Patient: sex F, age 38
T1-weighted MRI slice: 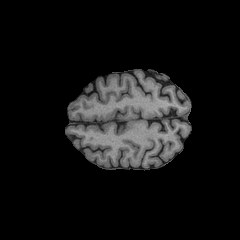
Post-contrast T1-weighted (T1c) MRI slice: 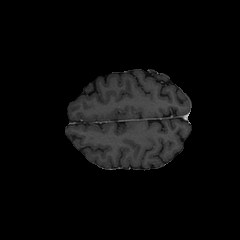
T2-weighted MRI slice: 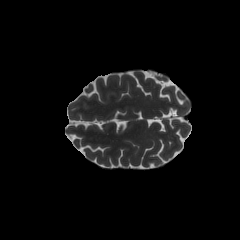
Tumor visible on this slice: no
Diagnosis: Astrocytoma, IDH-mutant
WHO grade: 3